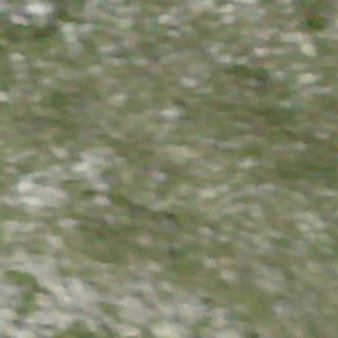
Label: other